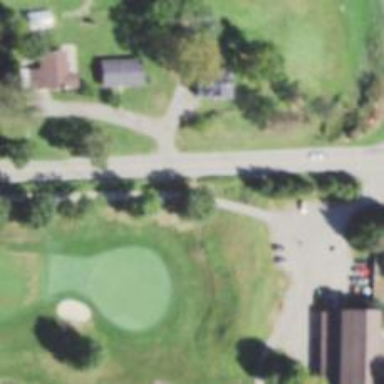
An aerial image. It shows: Path for both roads and golfers.